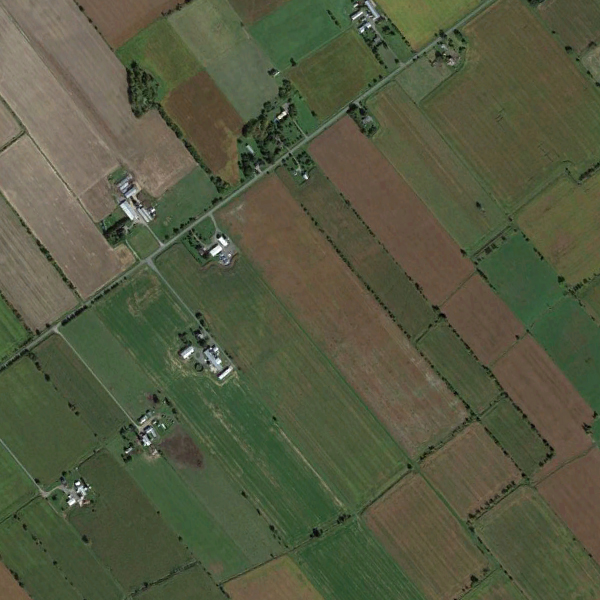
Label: Farmland